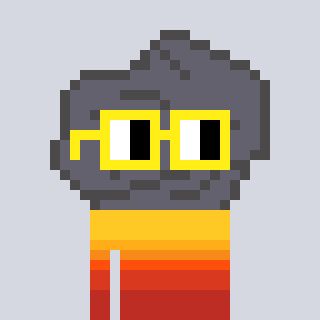
a pixel art character with square yellow glasses, a rock-shaped head and a blue-colored body on a cool background